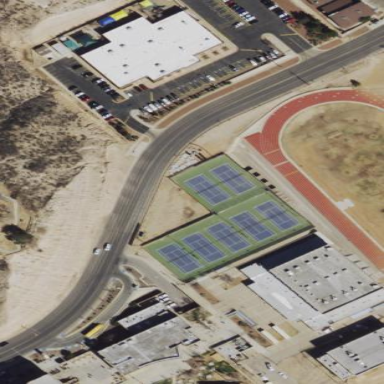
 with clay surface and surrounded by fence."